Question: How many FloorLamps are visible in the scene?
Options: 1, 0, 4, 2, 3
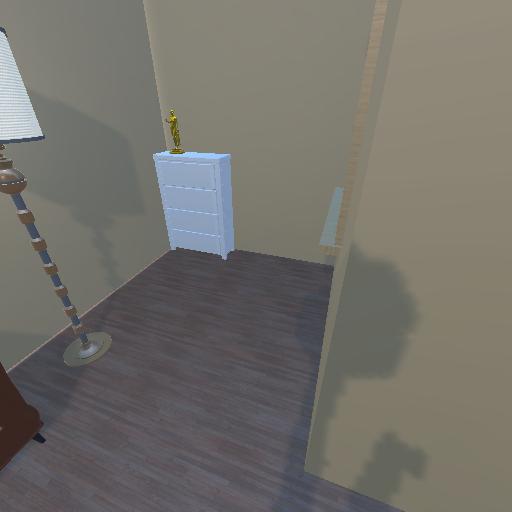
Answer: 1